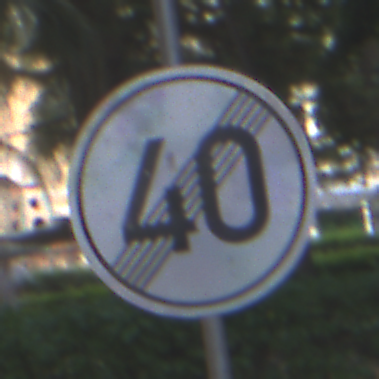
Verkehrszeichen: EndeGeschwindigkeit40
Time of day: MorningAfternoon
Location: Outdoor (Suburban)
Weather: PartlyCloudy
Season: NotSpecified
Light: Natural